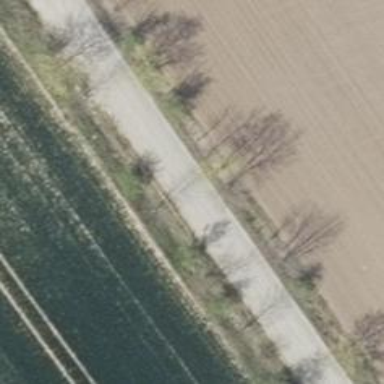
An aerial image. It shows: Unclassified road made of concrete plates.